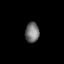
Tissue: lung
Cell type: T cells
Senescence score: 0.2133
Nuclear area (px): 275
Mean DAPI intensity: 115.996